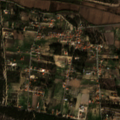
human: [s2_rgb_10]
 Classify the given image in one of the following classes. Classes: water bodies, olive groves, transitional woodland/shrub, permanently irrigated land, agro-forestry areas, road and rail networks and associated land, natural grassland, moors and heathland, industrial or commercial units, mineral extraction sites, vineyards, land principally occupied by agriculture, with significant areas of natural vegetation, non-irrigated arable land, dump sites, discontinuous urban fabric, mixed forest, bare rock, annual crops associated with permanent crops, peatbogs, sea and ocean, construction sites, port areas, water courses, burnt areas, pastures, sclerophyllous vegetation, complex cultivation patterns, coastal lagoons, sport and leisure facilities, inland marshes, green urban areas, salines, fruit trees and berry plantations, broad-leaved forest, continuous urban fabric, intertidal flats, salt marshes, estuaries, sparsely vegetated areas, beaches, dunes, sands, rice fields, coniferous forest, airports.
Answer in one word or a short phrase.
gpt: rice fields, complex cultivation patterns, mixed forest, transitional woodland/shrub